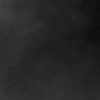
Atmospheric dust classification: dusty